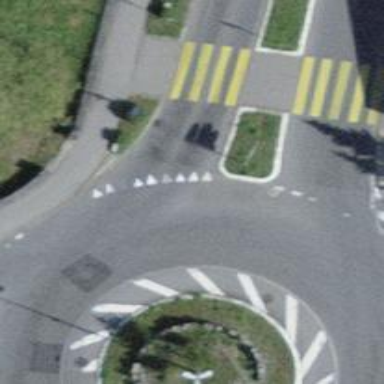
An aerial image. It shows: Road with "give way" sign.